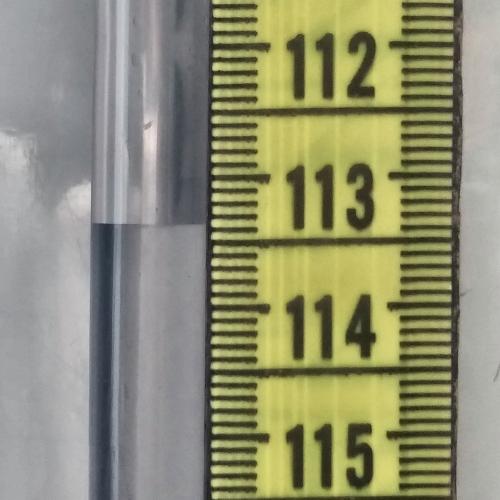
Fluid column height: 113.4 cm